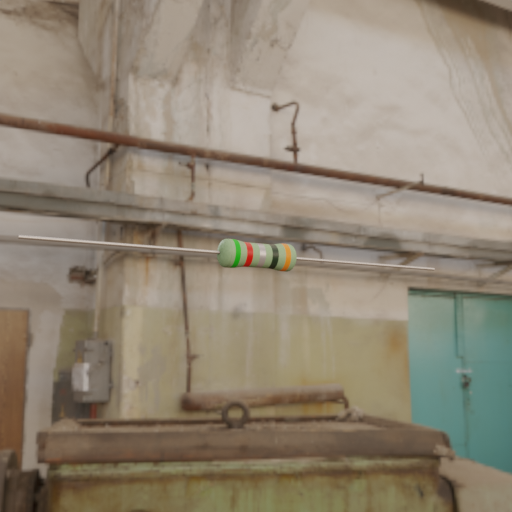
Resistor colour bands (in order): green, red, silver, black, orange